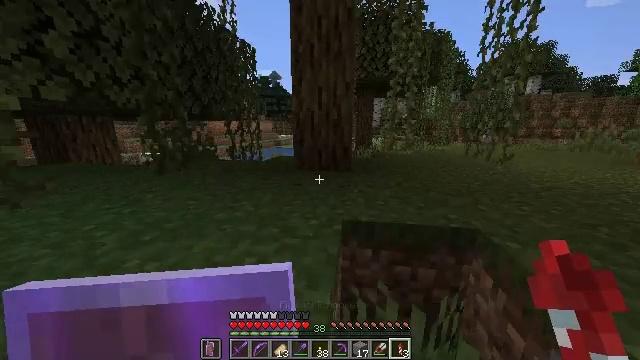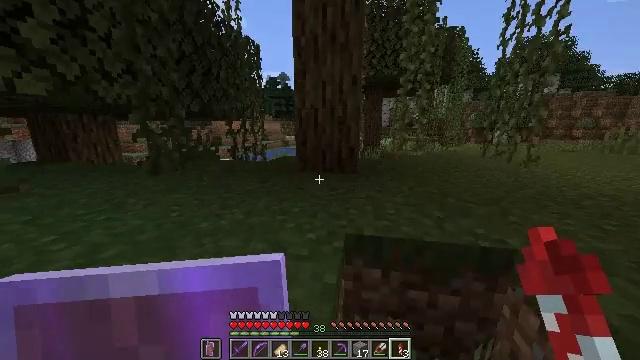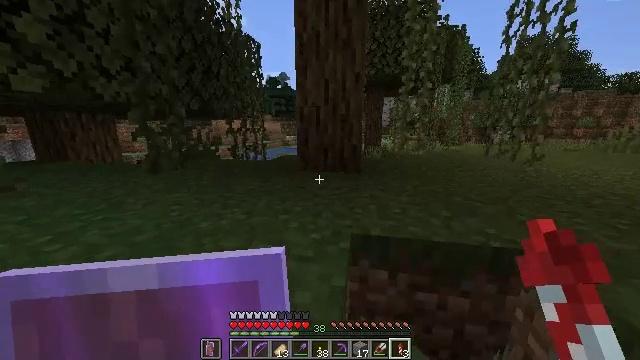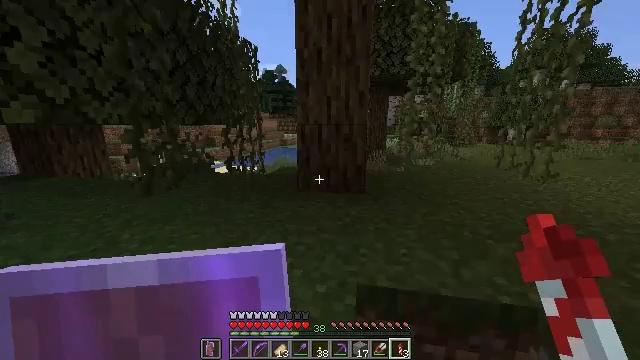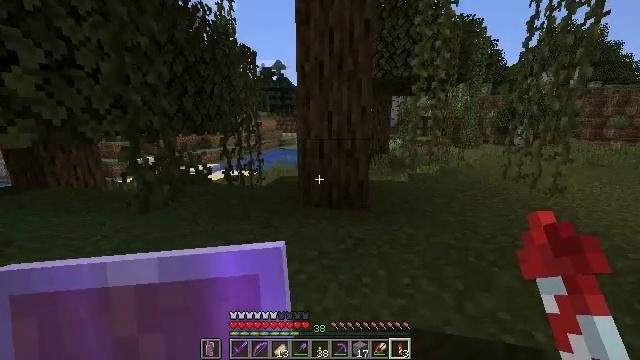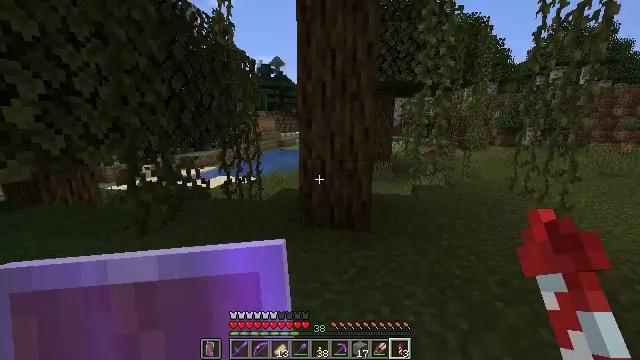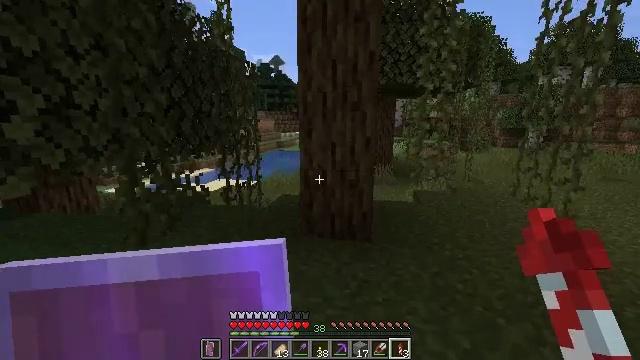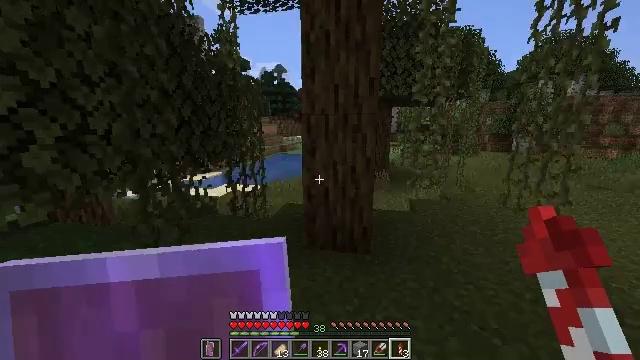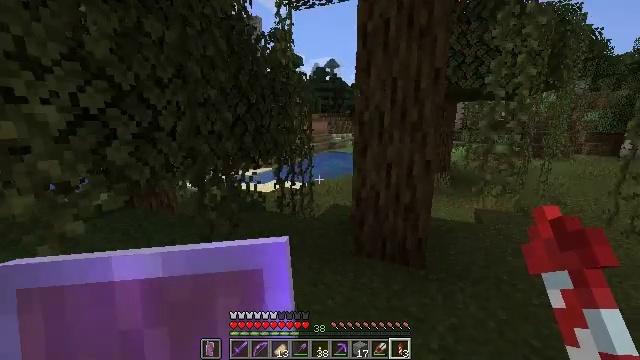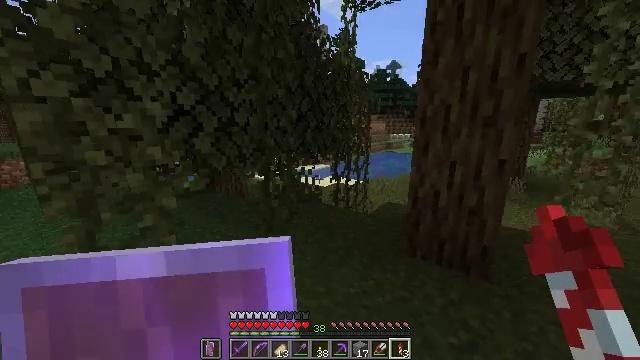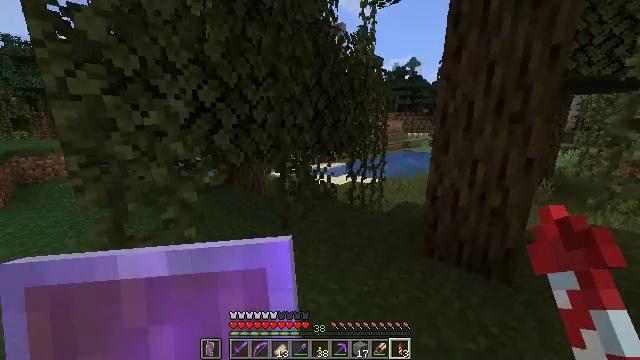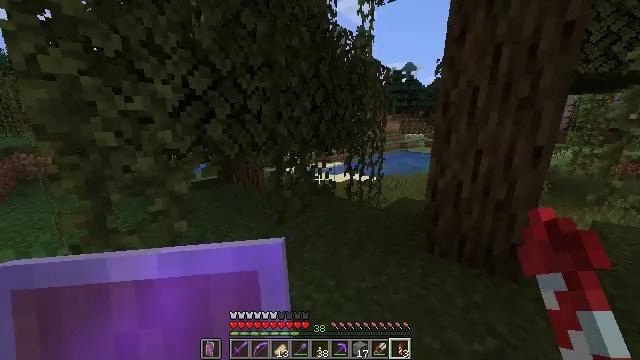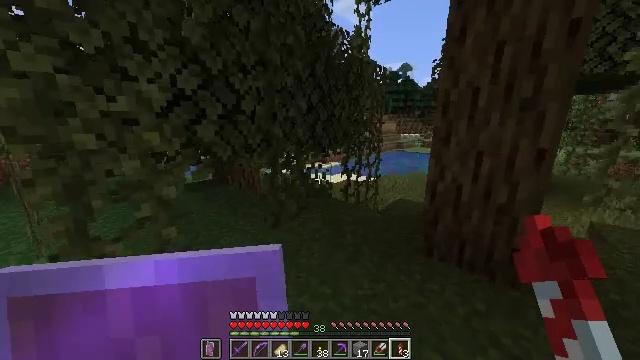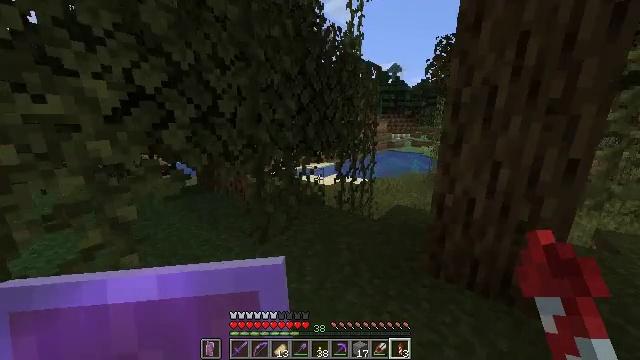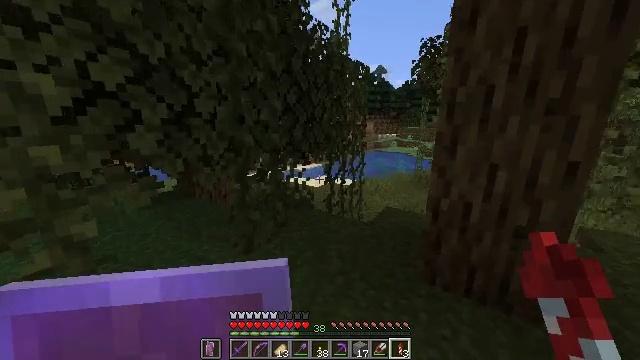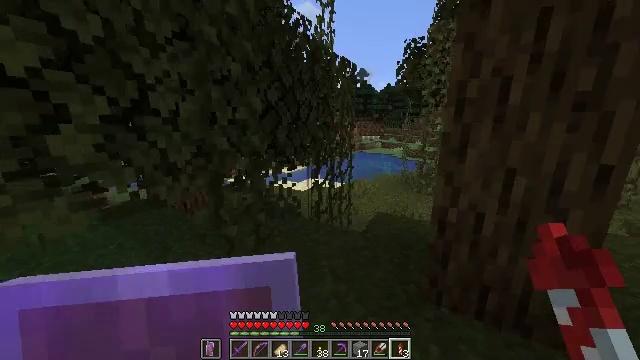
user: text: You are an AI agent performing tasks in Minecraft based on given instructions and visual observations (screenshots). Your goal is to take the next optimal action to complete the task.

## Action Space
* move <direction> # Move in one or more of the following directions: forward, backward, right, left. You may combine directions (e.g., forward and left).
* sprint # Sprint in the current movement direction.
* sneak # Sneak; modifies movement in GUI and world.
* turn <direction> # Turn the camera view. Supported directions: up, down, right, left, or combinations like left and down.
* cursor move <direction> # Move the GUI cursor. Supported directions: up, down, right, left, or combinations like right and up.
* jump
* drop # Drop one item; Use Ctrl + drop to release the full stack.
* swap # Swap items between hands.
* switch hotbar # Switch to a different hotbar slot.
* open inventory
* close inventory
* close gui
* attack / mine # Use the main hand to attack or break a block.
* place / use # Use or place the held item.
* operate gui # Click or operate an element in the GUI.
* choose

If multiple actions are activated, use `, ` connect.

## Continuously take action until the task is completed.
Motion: motion action
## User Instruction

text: Drop oak leaves.
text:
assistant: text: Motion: move forward, sprint, turn left
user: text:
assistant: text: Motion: move forward, sprint
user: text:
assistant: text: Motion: move forward, sprint, jump
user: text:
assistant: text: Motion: move forward, sprint, jump
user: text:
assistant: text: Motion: move forward, sprint, jump
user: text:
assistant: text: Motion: move forward, sprint, jump
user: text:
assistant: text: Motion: move forward, sprint
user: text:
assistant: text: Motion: move forward, sprint, turn left
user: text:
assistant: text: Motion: move forward, sprint, turn left
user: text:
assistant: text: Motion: move forward, sprint, turn left
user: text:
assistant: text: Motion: move forward, sprint
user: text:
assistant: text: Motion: move forward, sprint
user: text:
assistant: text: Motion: move forward, sprint, turn right
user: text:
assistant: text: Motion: move forward, sprint, turn right
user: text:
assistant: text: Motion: move forward, sprint, turn right
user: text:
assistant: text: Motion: move forward, sprint, turn right
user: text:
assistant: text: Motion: move forward, sprint, turn right
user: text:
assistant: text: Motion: move forward, sprint
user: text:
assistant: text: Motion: move forward, sprint
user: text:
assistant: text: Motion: move forward, sprint
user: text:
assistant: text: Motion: move forward, sprint, turn right
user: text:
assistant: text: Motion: move forward, sprint, turn right
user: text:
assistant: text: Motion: move forward, sprint, turn right
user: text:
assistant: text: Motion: move forward, sprint
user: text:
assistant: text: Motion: move forward, sprint, turn right
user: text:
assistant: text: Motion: move forward, sprint
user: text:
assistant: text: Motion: move forward, sprint
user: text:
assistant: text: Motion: move forward, sprint, jump
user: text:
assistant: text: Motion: move forward, sprint, jump
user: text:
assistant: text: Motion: move forward, sprint, turn left, jump